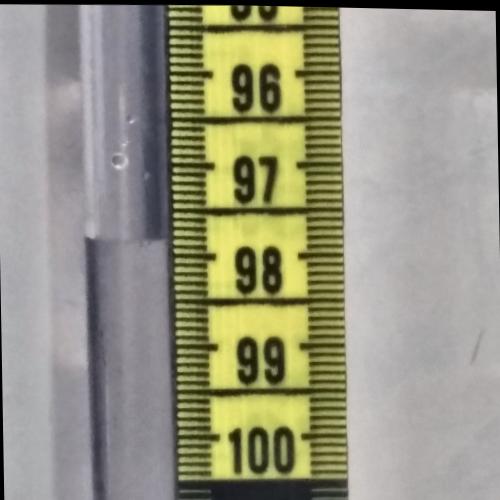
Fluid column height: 97.8 cm